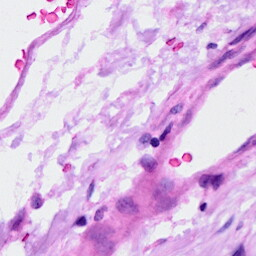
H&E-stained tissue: Ovarian